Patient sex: F
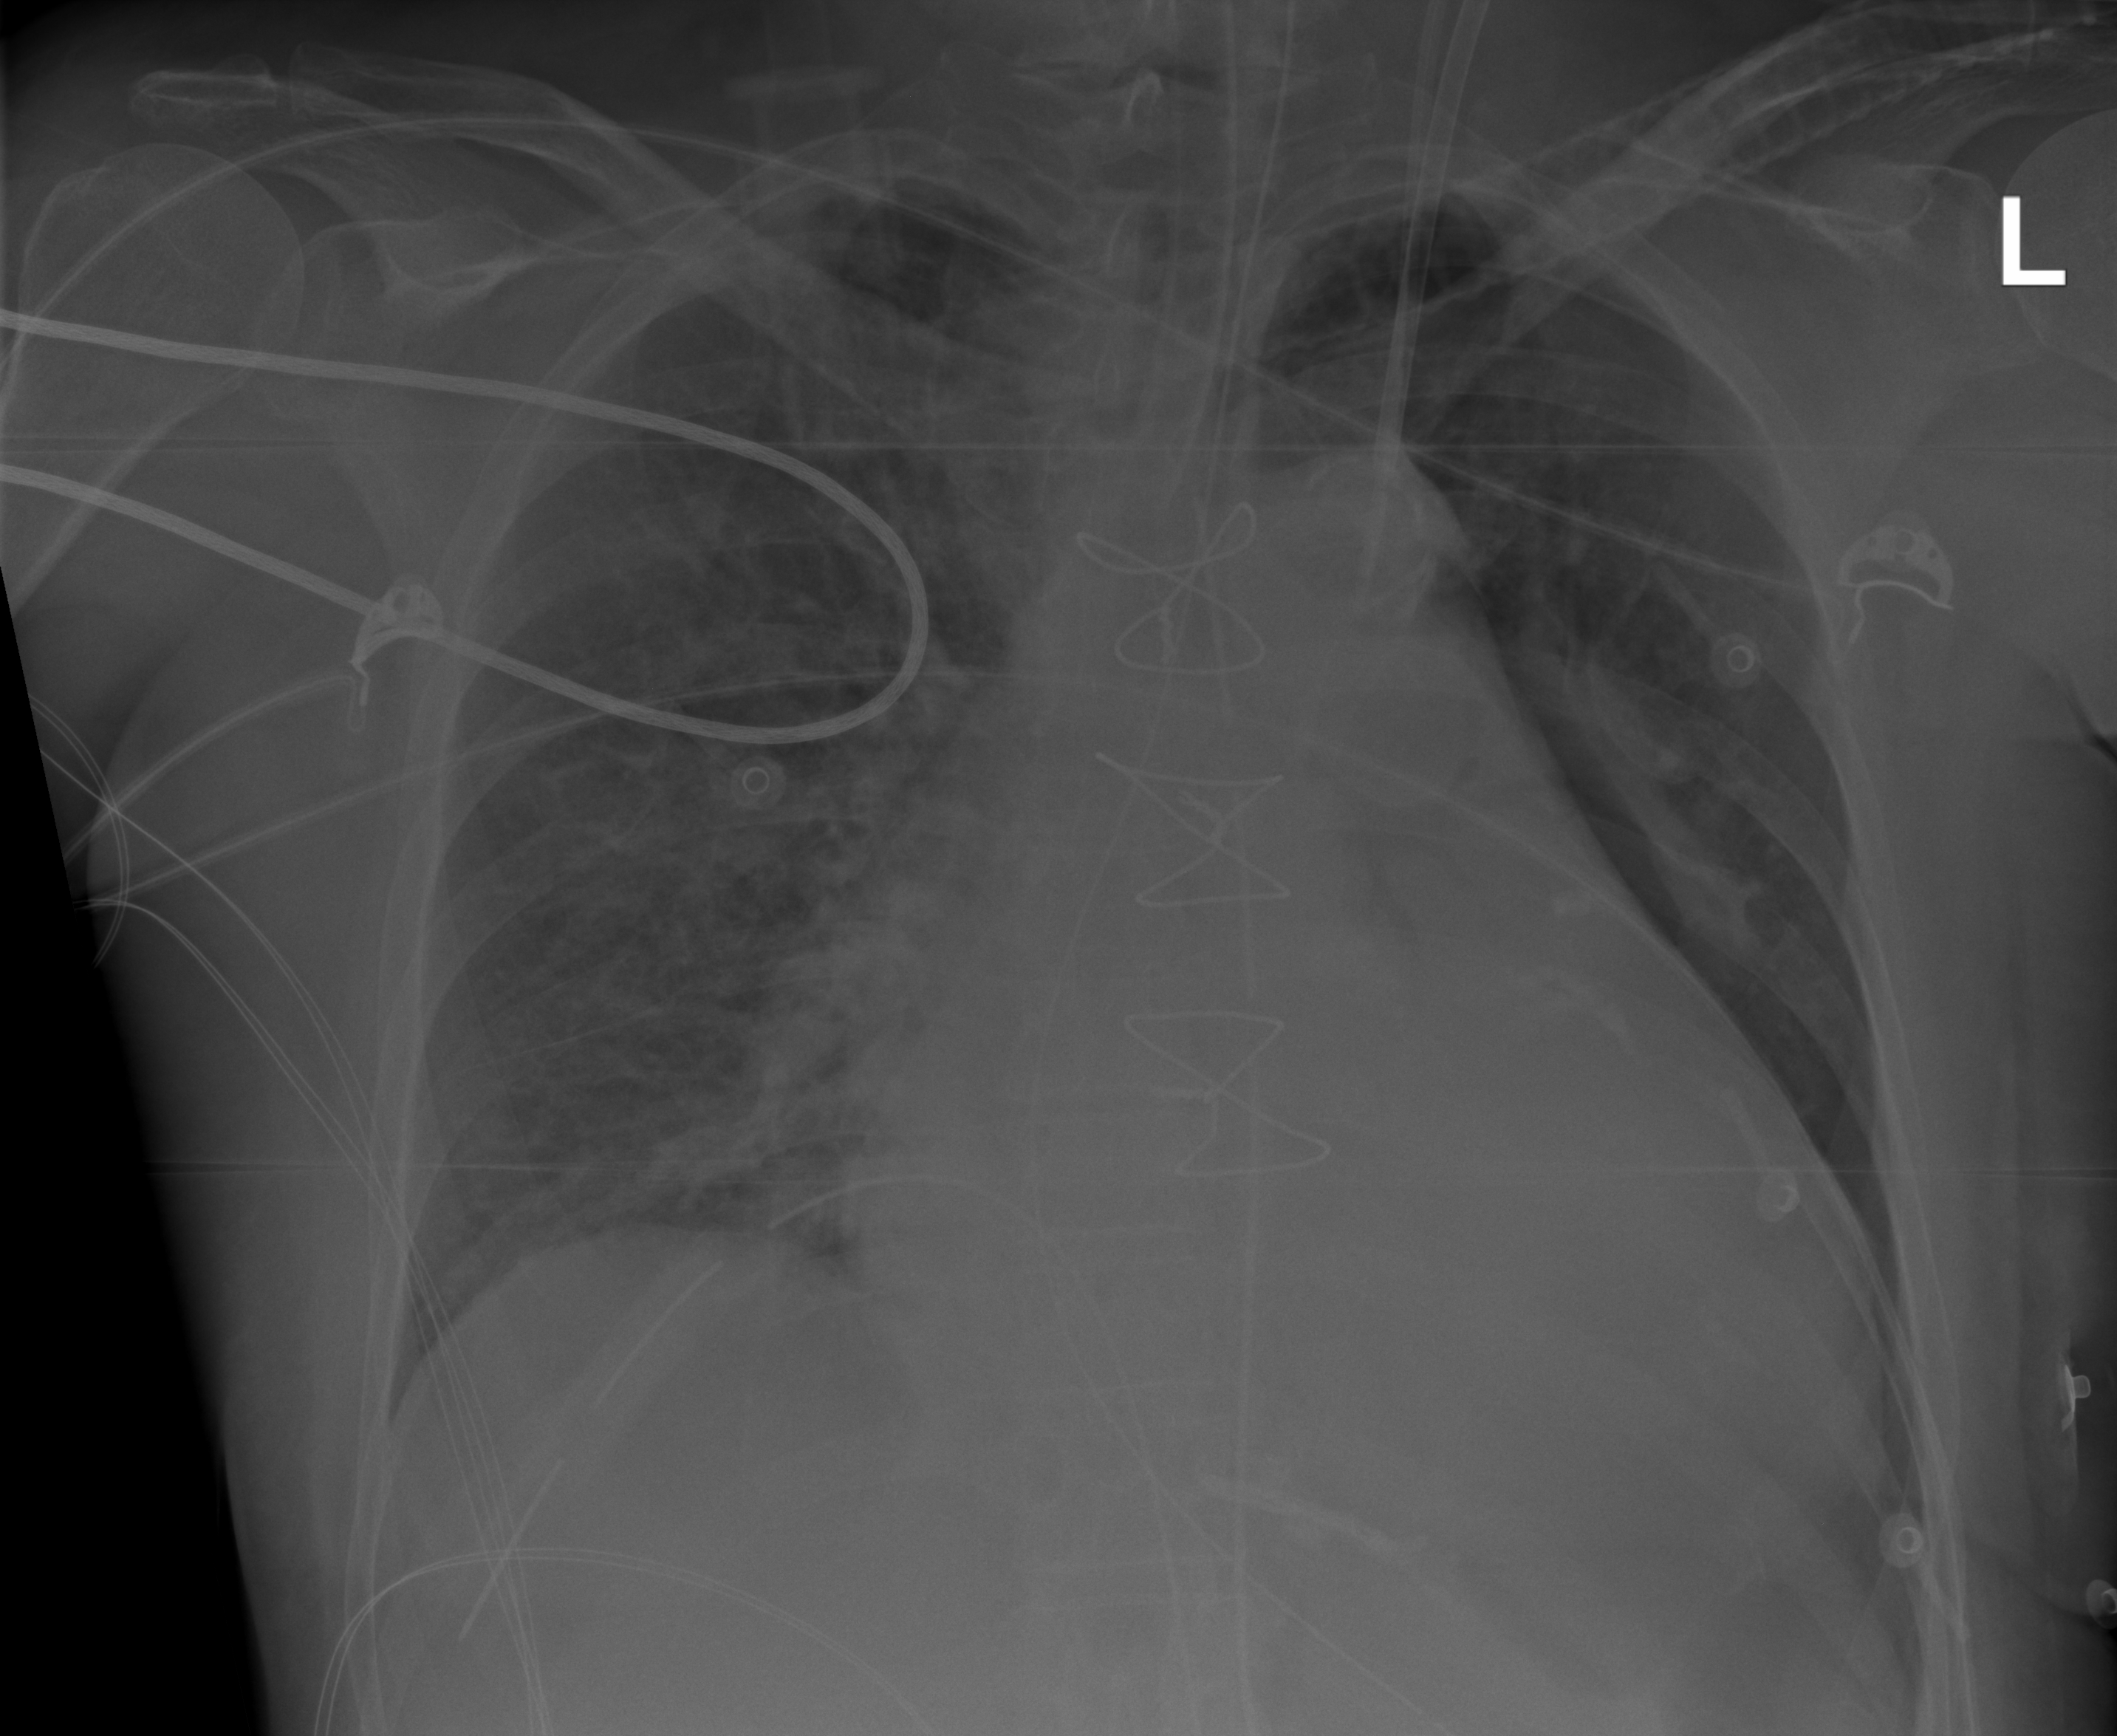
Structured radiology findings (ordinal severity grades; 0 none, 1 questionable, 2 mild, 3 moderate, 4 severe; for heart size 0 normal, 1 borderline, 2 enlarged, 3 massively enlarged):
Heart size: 2
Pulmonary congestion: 2
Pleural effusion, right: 0
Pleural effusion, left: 0
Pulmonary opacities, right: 0
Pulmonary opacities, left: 0
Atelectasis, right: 2
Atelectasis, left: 2